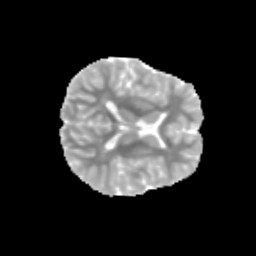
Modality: MD
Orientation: axial
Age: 13
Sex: female
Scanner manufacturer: siemens
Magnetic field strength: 3 T
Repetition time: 3.8 s
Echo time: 0.07 s